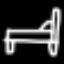
Label: bed